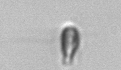
Label: Cryptophyta